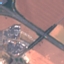
Label: Highway